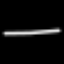
Label: line